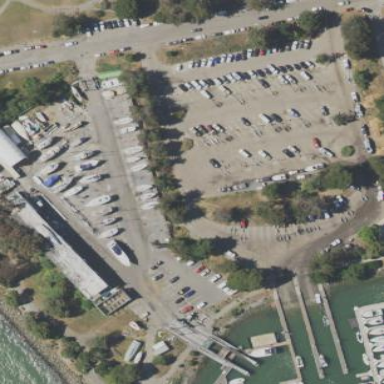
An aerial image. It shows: Boatyard located near waterway.